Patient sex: M
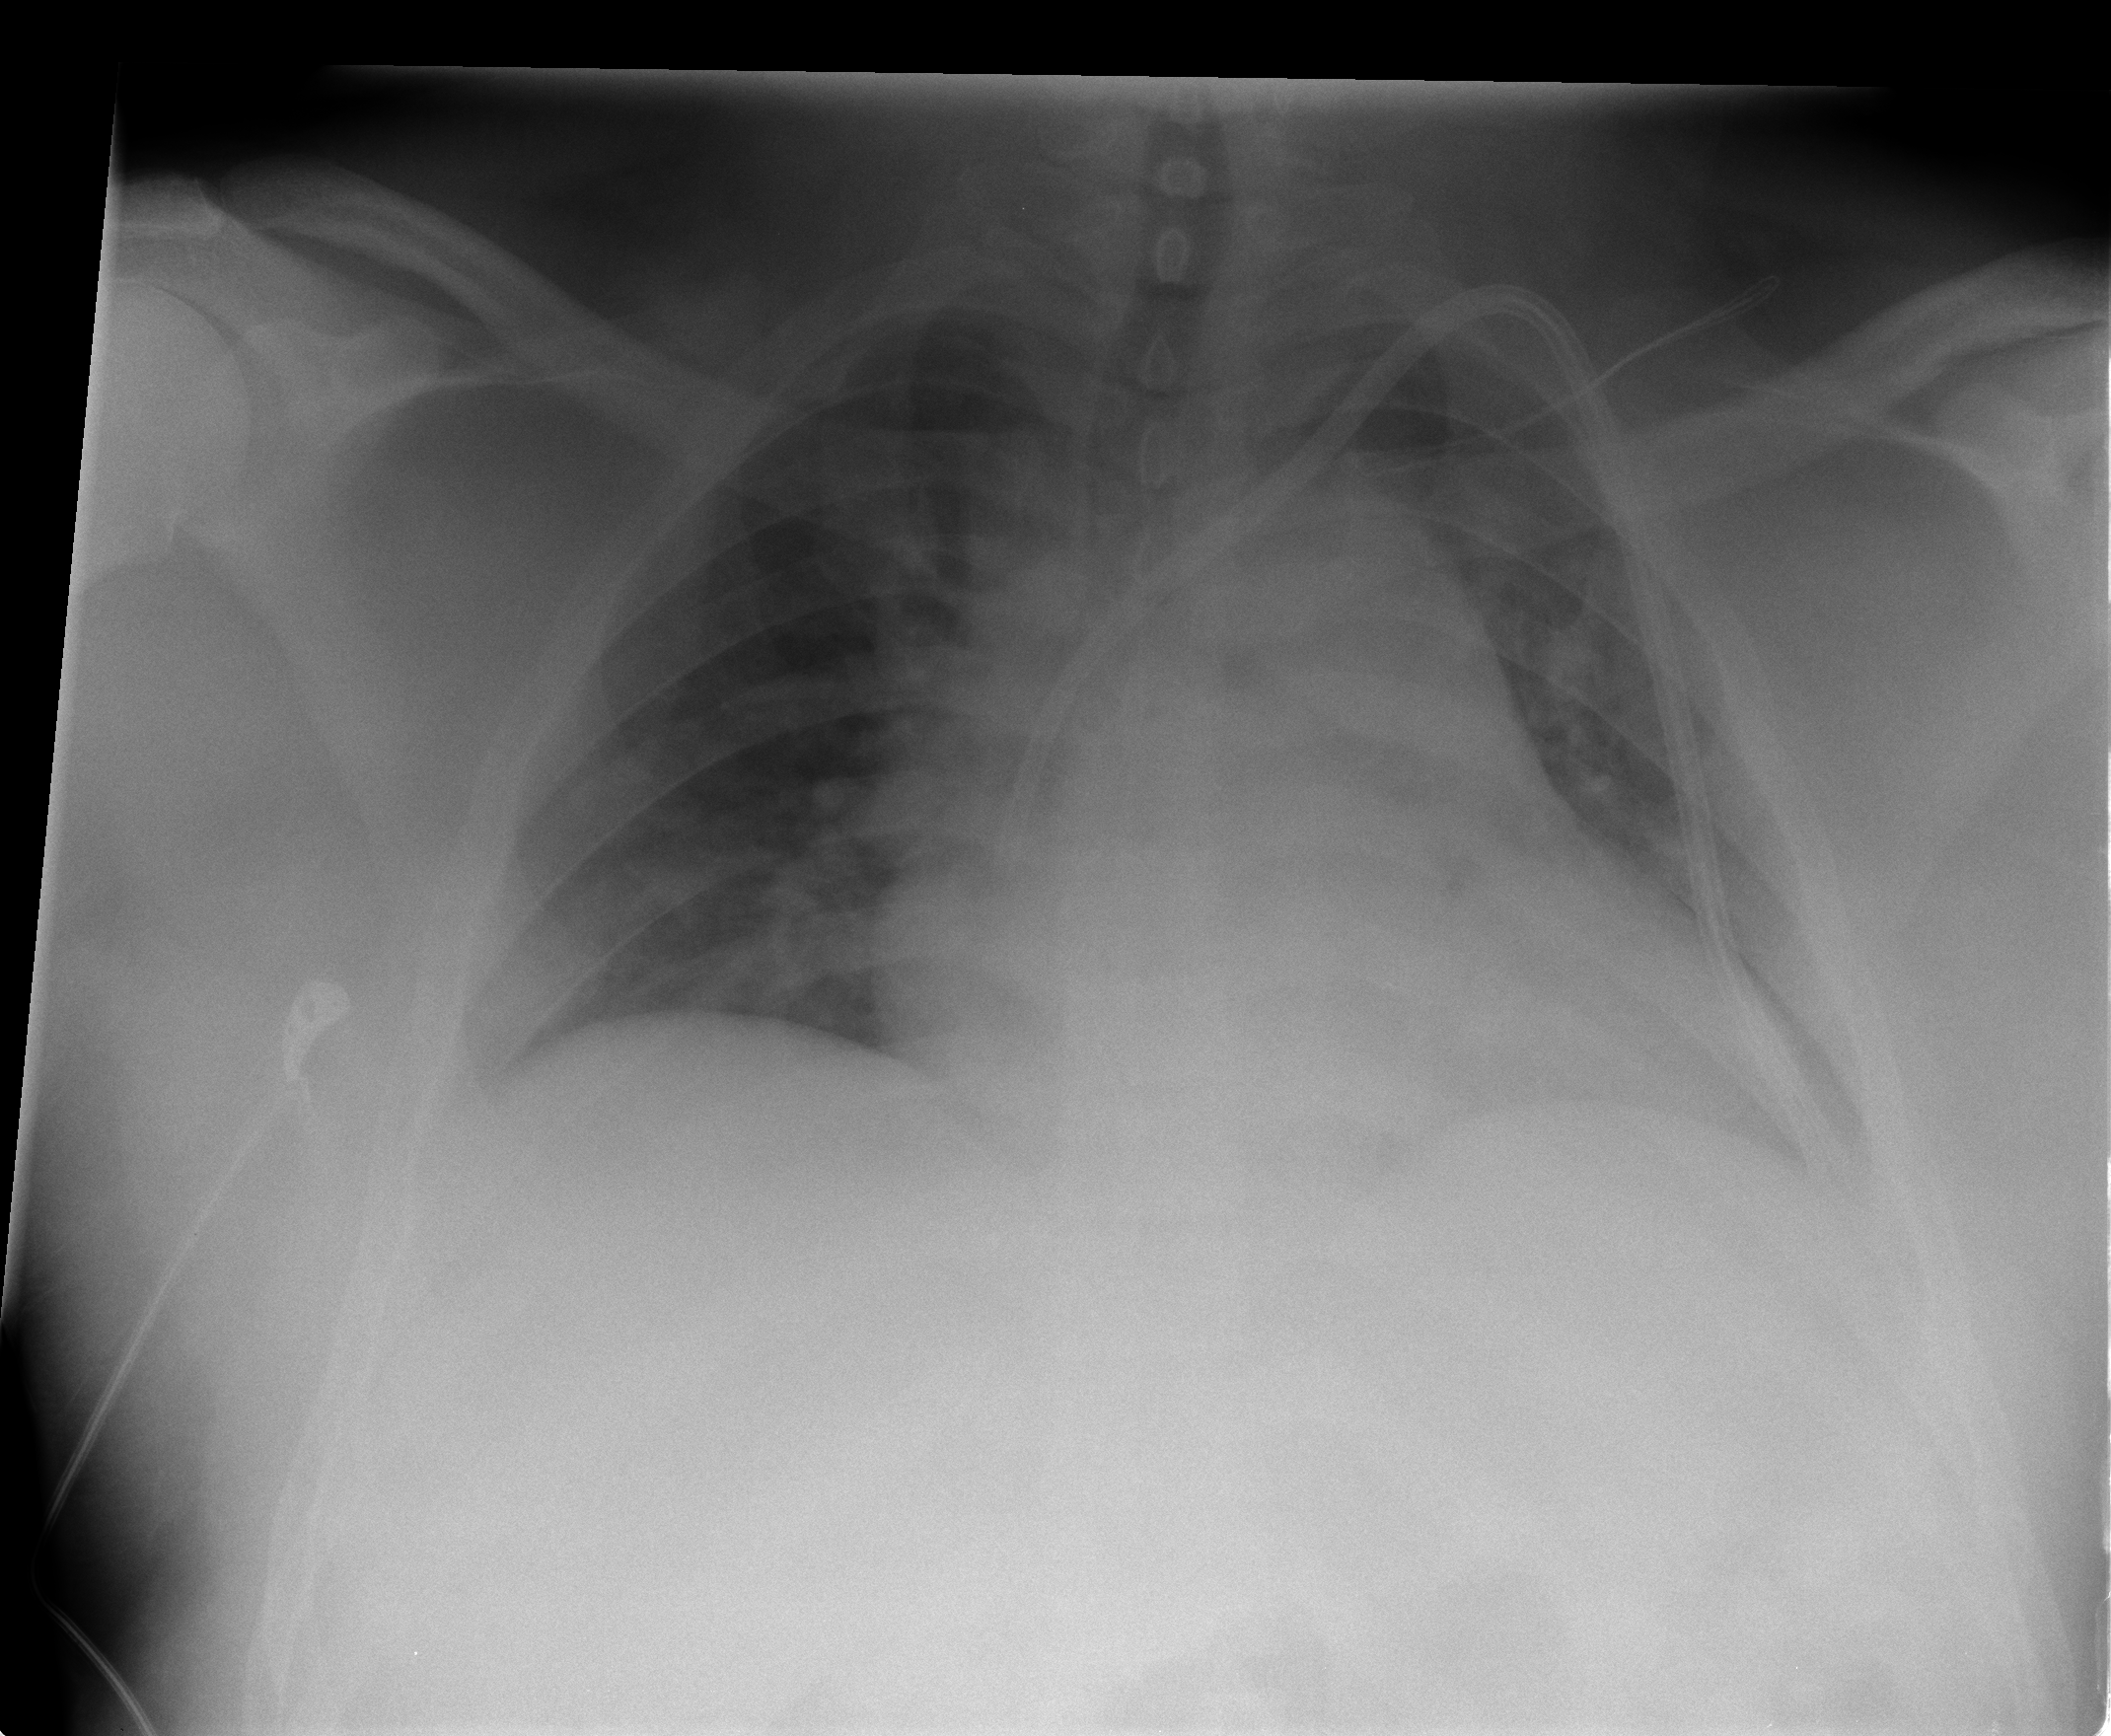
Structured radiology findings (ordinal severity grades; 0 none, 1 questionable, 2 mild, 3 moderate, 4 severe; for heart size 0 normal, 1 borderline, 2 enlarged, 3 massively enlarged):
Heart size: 0
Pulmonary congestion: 2
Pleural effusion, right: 0
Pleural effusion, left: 2
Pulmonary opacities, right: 0
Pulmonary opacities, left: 0
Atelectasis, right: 0
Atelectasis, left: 1